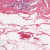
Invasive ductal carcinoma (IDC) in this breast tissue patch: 0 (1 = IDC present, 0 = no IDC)